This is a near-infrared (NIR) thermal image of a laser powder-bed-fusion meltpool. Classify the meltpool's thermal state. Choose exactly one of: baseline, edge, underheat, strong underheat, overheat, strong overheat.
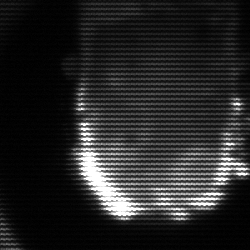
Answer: baseline